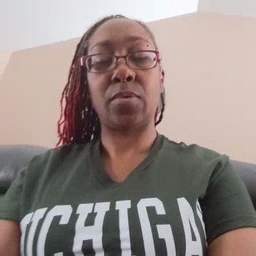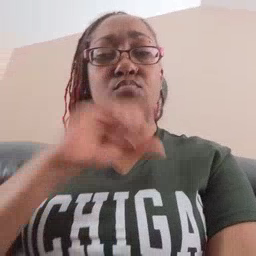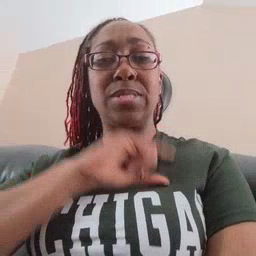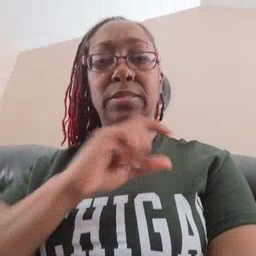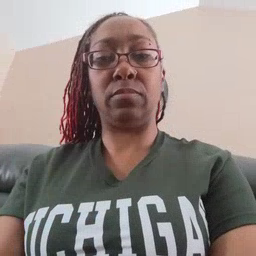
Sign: police